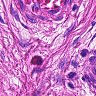
Metastatic tissue present: no